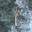
Label: 1